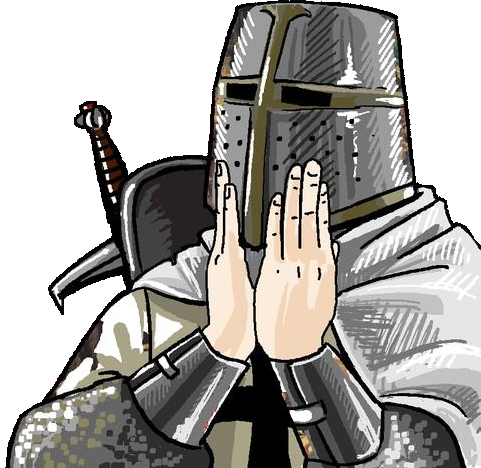
Label: 5_Feels_Good